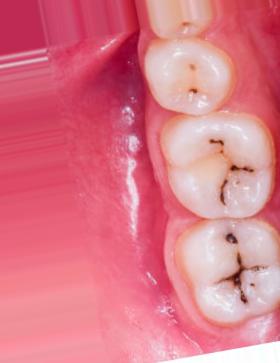
Condition: Caries